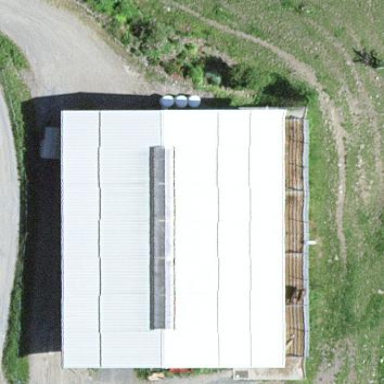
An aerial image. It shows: Farm auxiliary building.